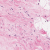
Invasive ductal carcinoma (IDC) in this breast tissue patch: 0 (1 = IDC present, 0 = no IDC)